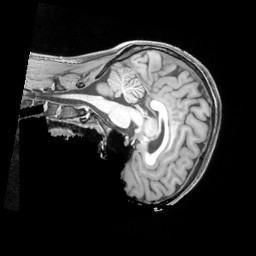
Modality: T1w
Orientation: sagittal